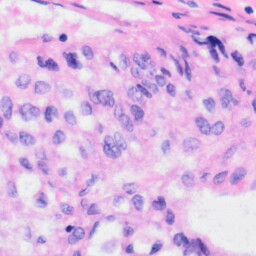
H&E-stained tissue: Liver